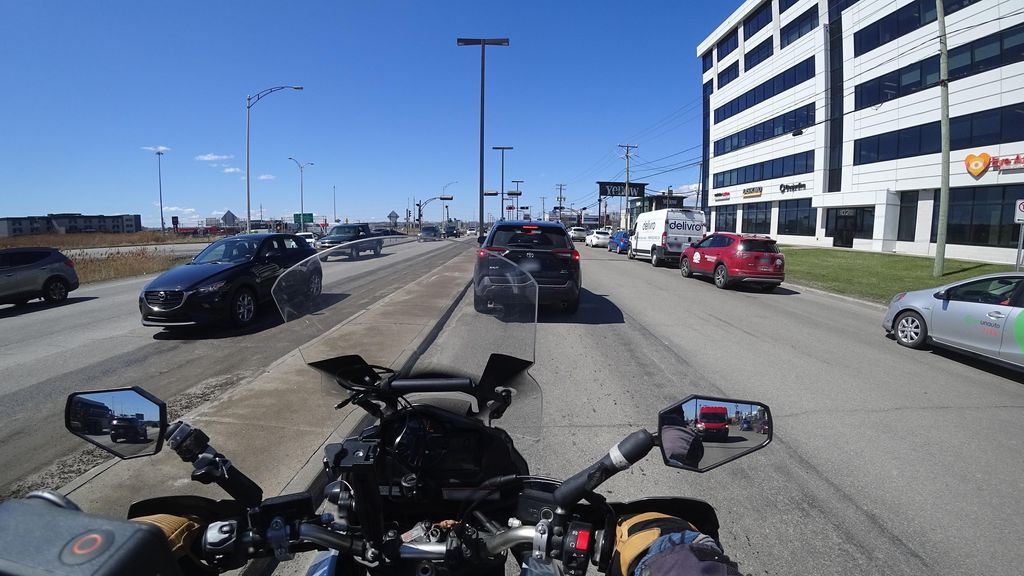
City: quebec_city